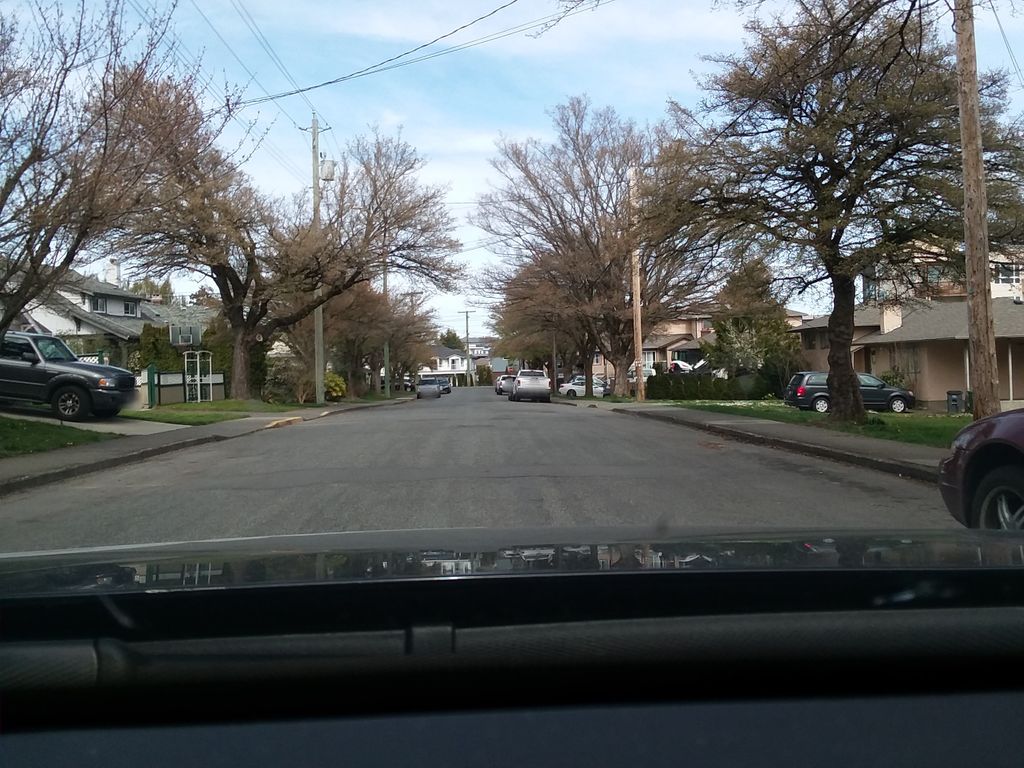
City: victoria